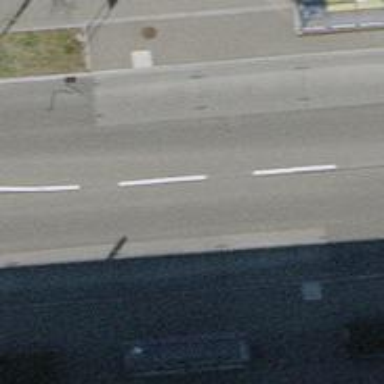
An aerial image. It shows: Bus stop with designated public transport stop position.